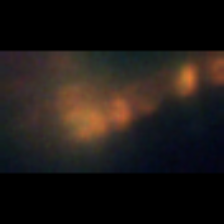
Taxon: Chaetoceros
Group: Diatoms